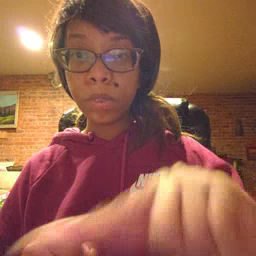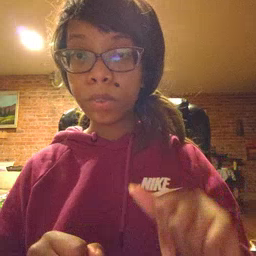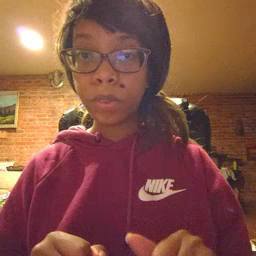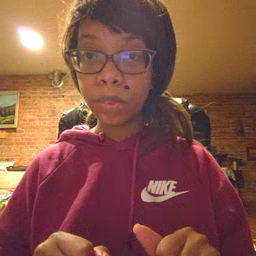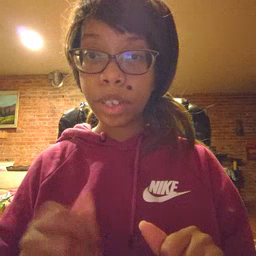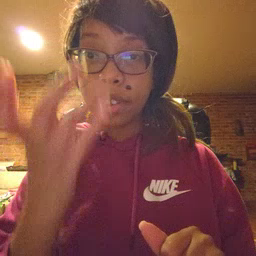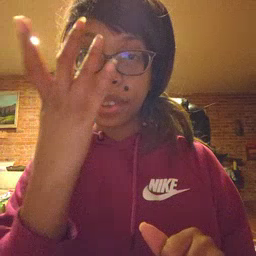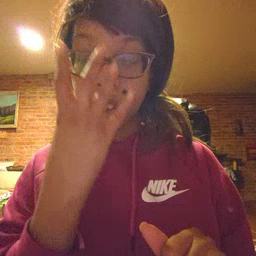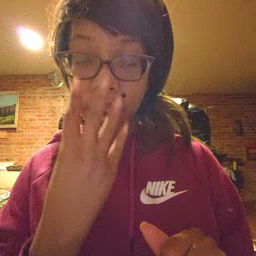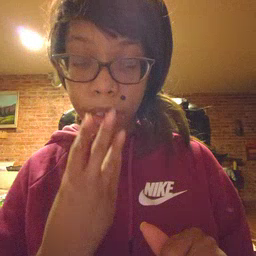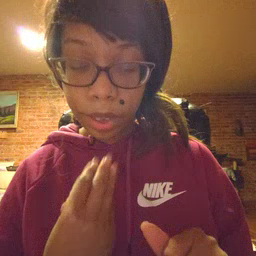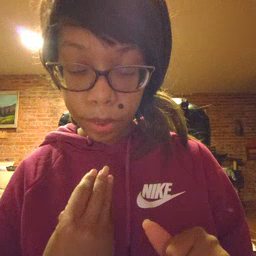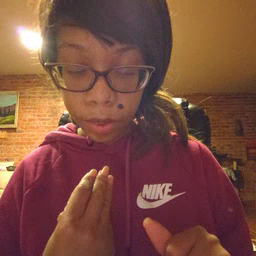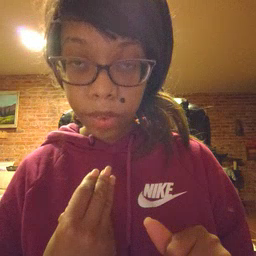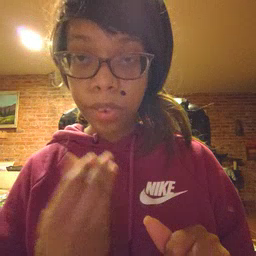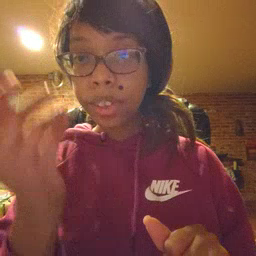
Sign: sleep